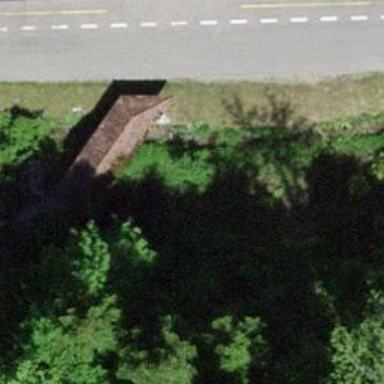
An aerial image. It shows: Path leading to bridge.